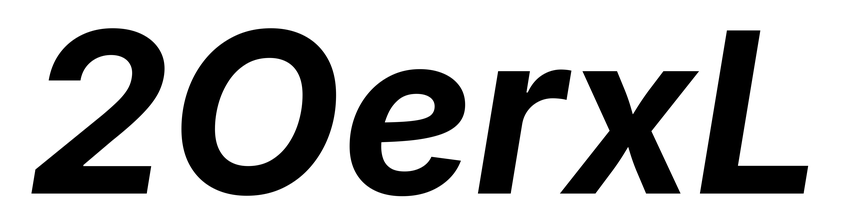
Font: Inter-Italic_Bold_Italic